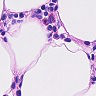
Metastatic tissue present: no